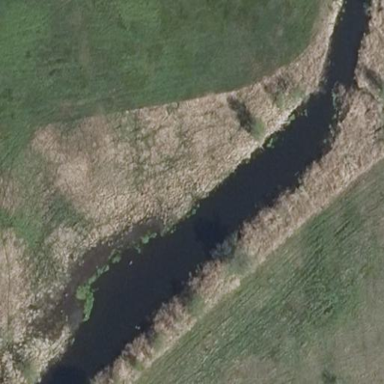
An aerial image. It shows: Oxbow water feature in nature.